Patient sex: M
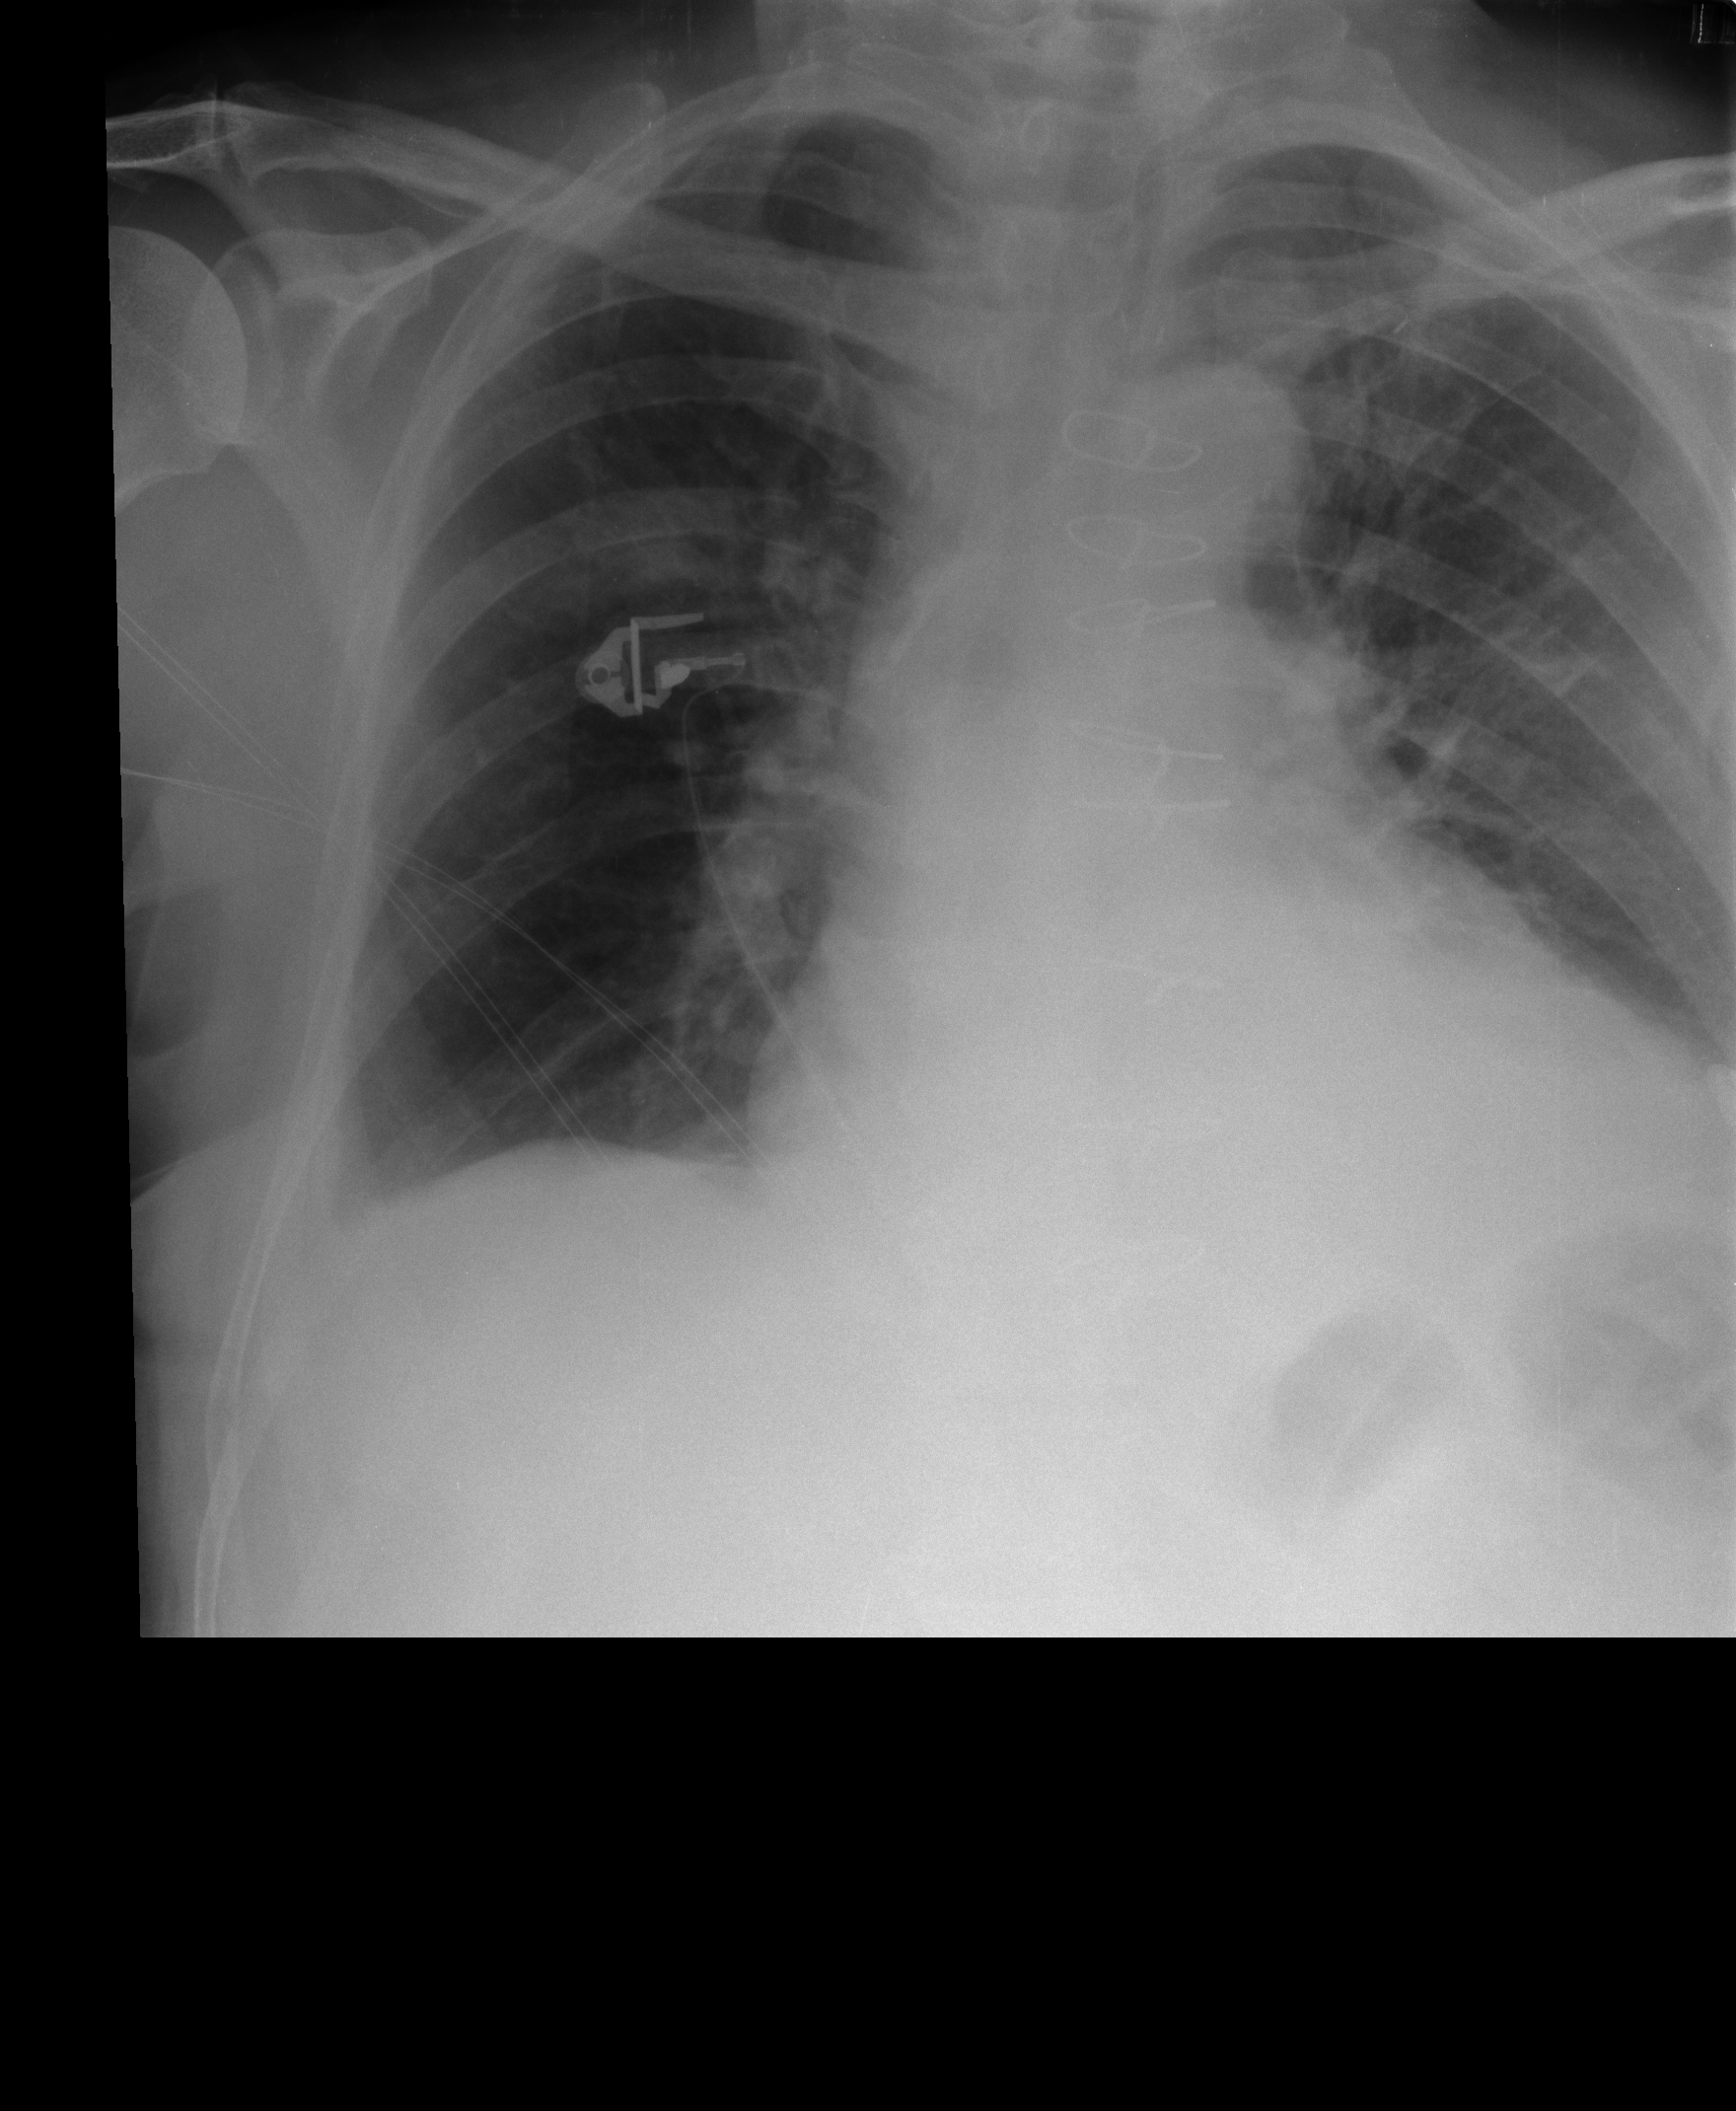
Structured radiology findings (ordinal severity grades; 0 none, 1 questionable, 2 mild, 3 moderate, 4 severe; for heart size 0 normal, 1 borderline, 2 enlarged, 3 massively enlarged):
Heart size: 2
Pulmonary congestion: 0
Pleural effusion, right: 2
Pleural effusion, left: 0
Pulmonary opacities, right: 0
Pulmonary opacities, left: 0
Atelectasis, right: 2
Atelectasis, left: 2